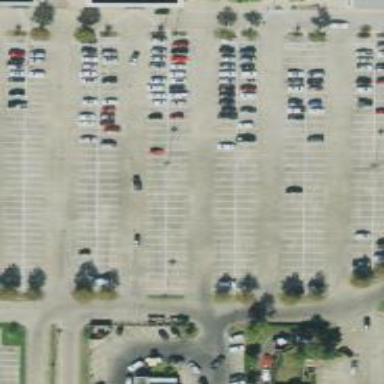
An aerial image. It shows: Parking space.